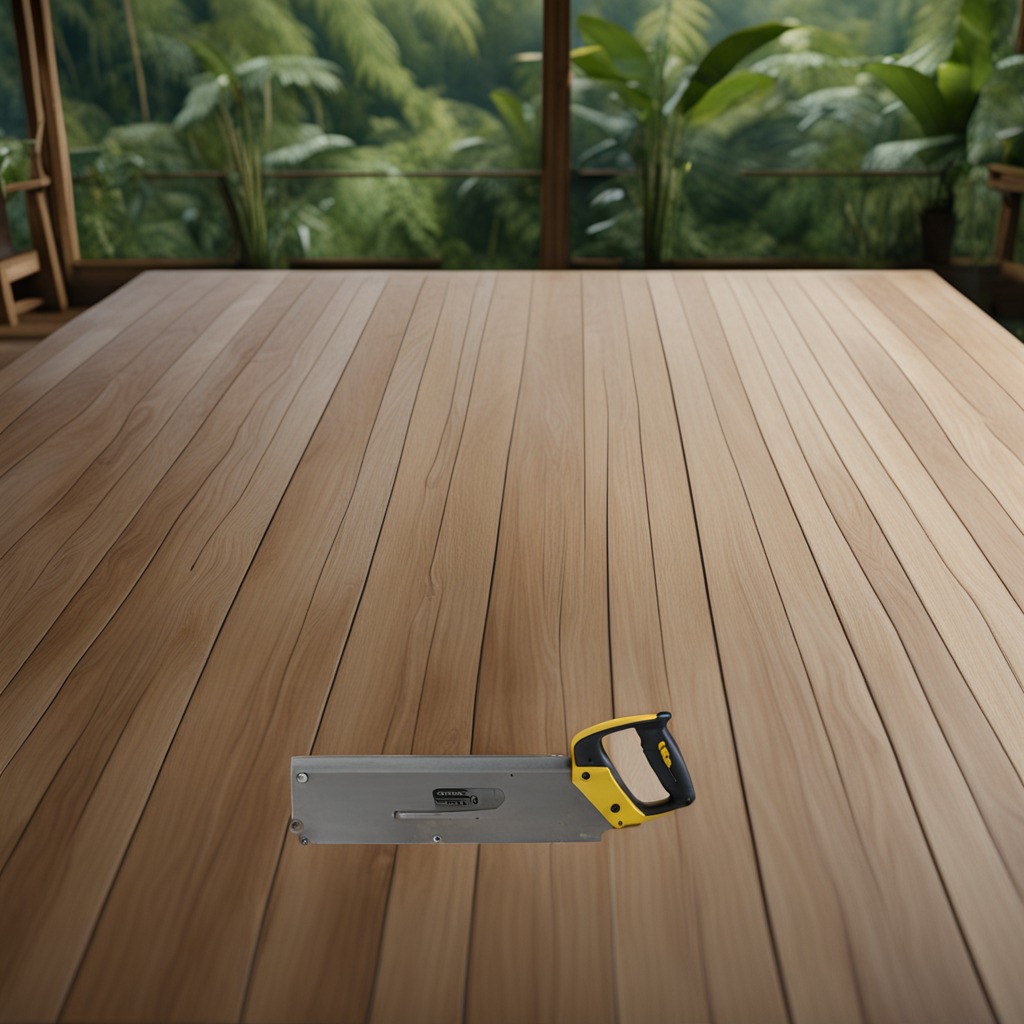
A metal saw is lying on a wooden table in a jungle field workshop tent.